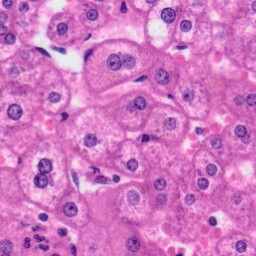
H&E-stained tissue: Liver